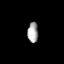
Tissue: prostate
Cell type: Myeloid cells
Senescence score: 0.7197
Nuclear area (px): 212
Mean DAPI intensity: 167.627